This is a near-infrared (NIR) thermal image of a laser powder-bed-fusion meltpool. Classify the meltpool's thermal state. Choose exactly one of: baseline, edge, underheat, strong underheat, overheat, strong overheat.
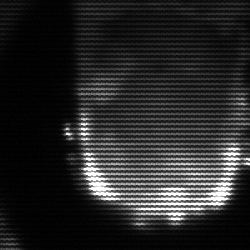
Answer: baseline